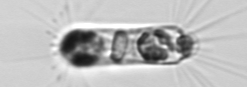
Label: Corethron_hystrix